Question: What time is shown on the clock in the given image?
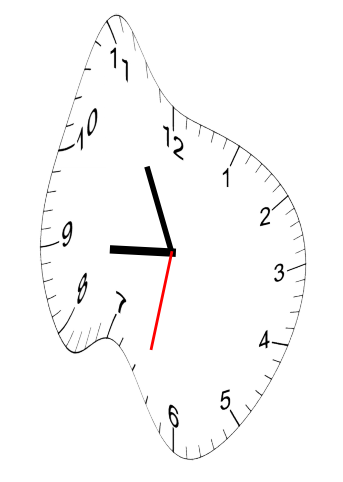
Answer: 08:55:32